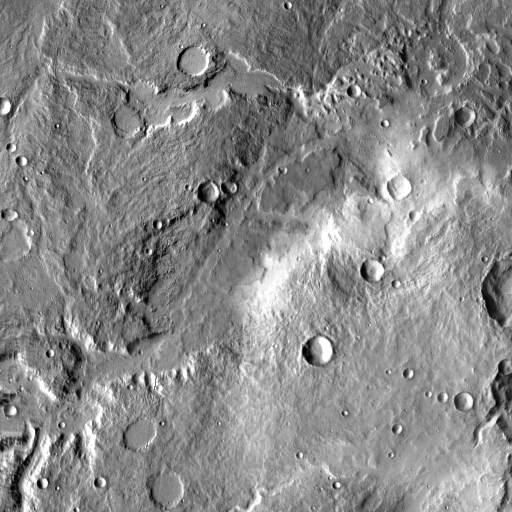
Crater classes present: Background, Other, Buried